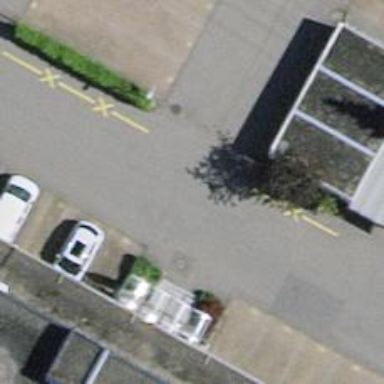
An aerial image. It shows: Road serving as parking aisle.